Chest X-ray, PA view. Patient: 46 years old, sex F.
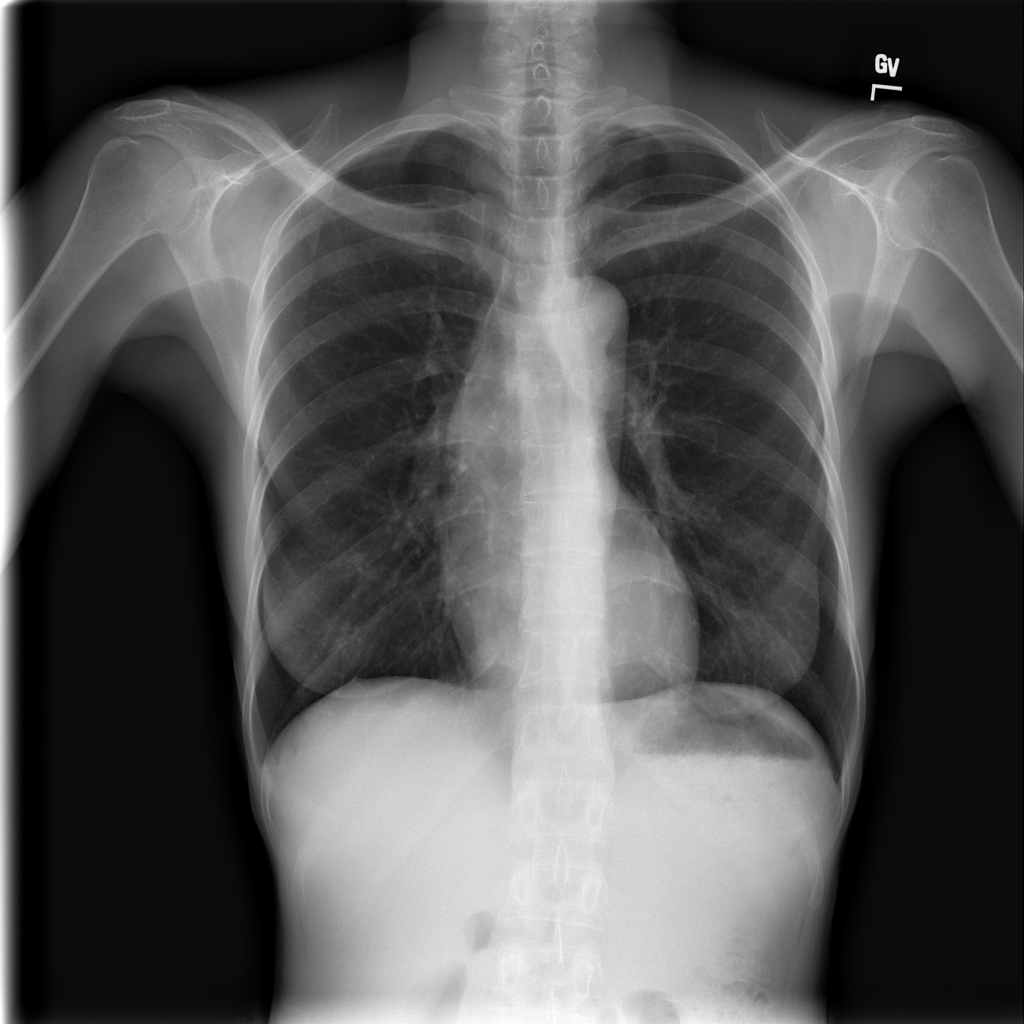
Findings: No Finding